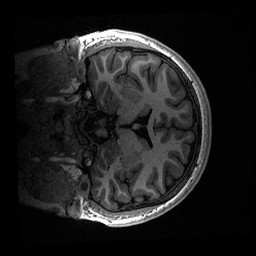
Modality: T1w
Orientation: coronal
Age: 19
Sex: female
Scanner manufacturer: ge
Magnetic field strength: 3 T
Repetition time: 0.006952 s
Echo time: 0.00292 s